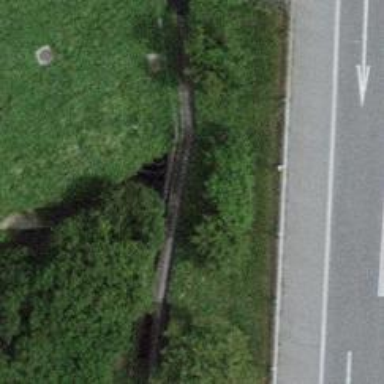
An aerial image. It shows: Culvert tunnel crossing ditch waterway.